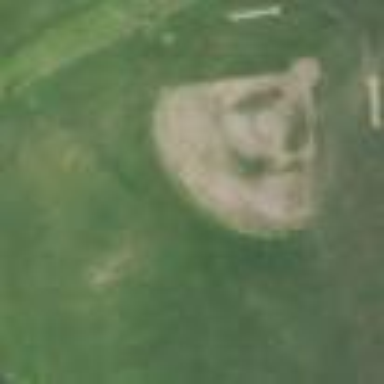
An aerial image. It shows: Baseball pitch for leisure land activities.